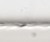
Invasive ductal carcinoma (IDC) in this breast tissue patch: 0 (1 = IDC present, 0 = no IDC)